Question: I am created 2 tables named and based on the attached logical model.

I didn't have any problems with the create table as I created the tables first. altered the table to have the primary keys. and by the end add foreign keys.
'''
CREATE TABLE entry (
event_id NUMBER(6) NOT NULL,
entry_no NUMBER(5) NOT NULL,
entry_starttime DATE,
entry_finishtime DATE,
comp_no NUMBER(5) NOT NULL,
team_id NUMBER(3),
char_id NUMBER(3)
);
ALTER TABLE entry ADD CONSTRAINT entry_pk PRIMARY KEY ( event_id,
entry_no );
CREATE TABLE team (
team_id NUMBER(3) NOT NULL,
team_name VARCHAR(30) NOT NULL,
carn_date DATE NOT NULL,
team_no_members NUMBER(2) NOT NULL,
event_id NUMBER(6) NOT NULL,
entry_no NUMBER(5) NOT NULL,
char_id NUMBER(3)
);
ALTER TABLE team ADD CONSTRAINT team_pk PRIMARY KEY ( team_id );
ALTER TABLE team ADD CONSTRAINT team_nk UNIQUE ( team_name,
carn_date );
ALTER TABLE entry
ADD CONSTRAINT team_entry FOREIGN KEY ( team_id )
REFERENCES team ( team_id );
ALTER TABLE team
ADD CONSTRAINT entry_team FOREIGN KEY ( event_id,
entry_no )
REFERENCES entry ( event_id,
entry_no );
'''
My problems come in when i start inserting values to the tables.
team_no is a foreign key in entry table (but could be null). event_id and entry_no are foreign keys (not null) in team table.
'''
INSERT INTO entry (
event_id,
entry_no,
entry_starttime,
entry_finishtime,
comp_no,
team_id,
char_id
) VALUES (
6,
2,
TO_DATE('08:30', 'HH:MI'),
TO_DATE('08:50', 'HH:MI'),
10,
NULL,
1
);
INSERT INTO team (
team_id,
team_name,
carn_date,
team_no_members,
event_id,
entry_no,
char_id
) VALUES (
5,
'Turner Hall',
TO_DATE('24/SEP/2021', 'DD/MON/YYYY'),
2,
2,
1,
4
);
'''
it gives me a 'ORA-02291: integrity constraint (string.string) violated - parent key not found error.'
How can I fix this?
Thanks!
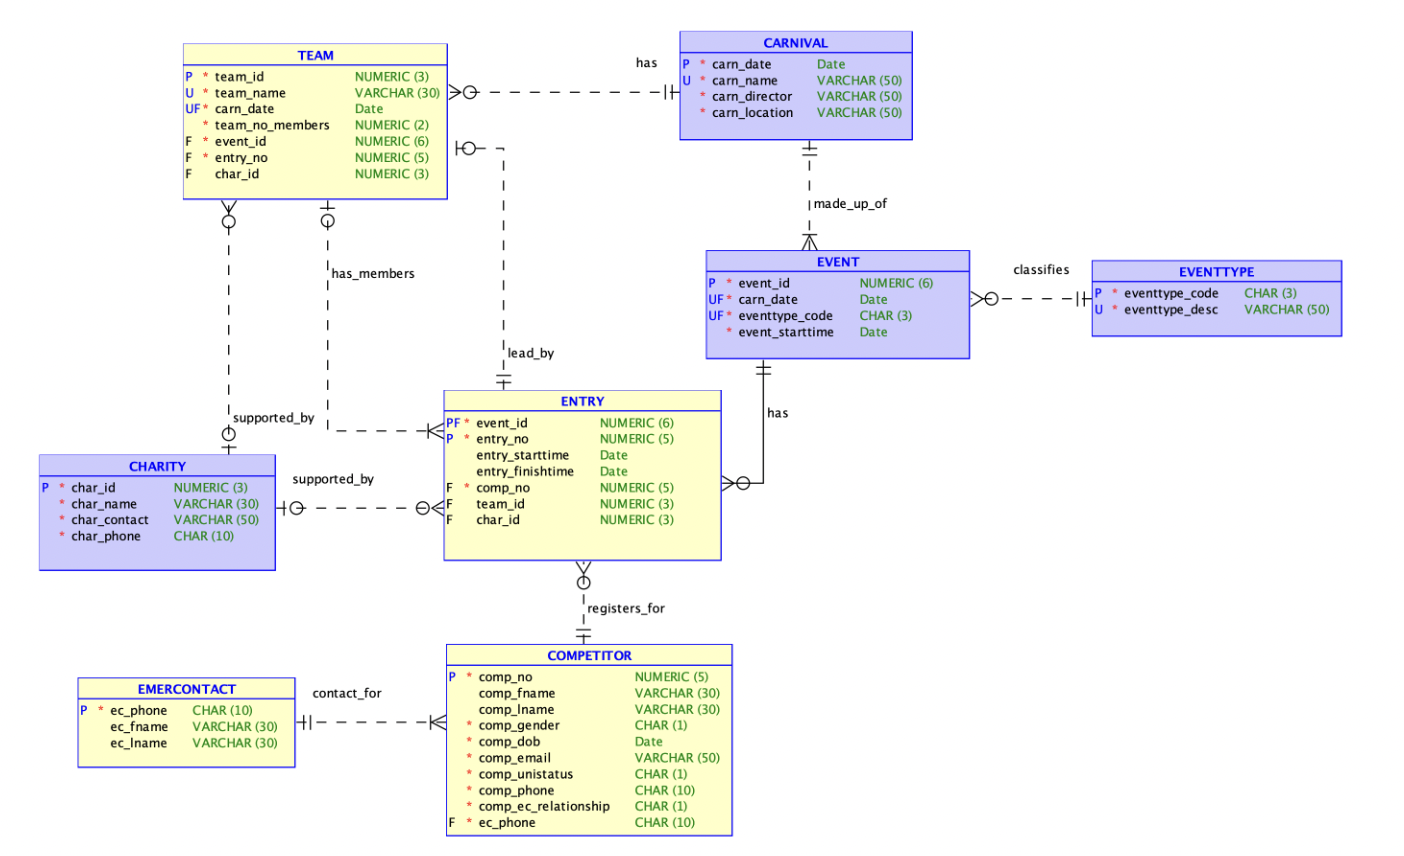
Answer: Fix your design first.
1. Start out with some simple sentences that define the what each thing is (Carnival, Event, Entry, Team, Competitor, Charity).
2. Once you know what they mean then you can write some more simple sentences defining the relationships.
3. Only once you have it straight in your head what everything is and how it is related then you can create the entity-relationship diagram and that diagram should be a visual representation that has a 1:1 correspondence to your simple sentence descriptions.
4. If you find you want to add a constraint in the ER diagram that does not have a description then write the simple sentence description first and think long and hard about whether what you have written makes logical sense; if it does not then do not add the relationship.
So you can start with:
- 'Competitor'- 'Competitor''Team'- 'Team''Competitor'- 'Carnivals'- 'Carnival''Event'- 'Event''Entry''Team'- 'Team''Entry''Events'- 'Team''Entry''Event'- 'Event''Entry'- 'Team''Charity'
From that description, there is no mention of competitors and events in the same relationship so, if that was the case, then in your ER diagram there should not be any direct relationship between competitors and events; instead there are relationships from each to a team.
Similarly, the team leader relationship is from a Team to a Competitor and not to an Entry.
You may have different ideas of what the tables and relationships mean but you will find that by setting everything out in simple sentences it will force you to understand what everything means and making sure it makes sense.
Once you fix your design then you will find that you have eliminated the problem of cyclic references that prevent you from inserting data without disabling constraints.